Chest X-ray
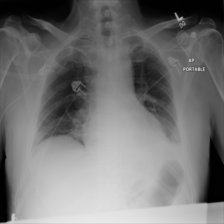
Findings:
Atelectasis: positive
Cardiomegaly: negative
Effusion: negative
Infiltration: negative
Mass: negative
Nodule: negative
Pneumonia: negative
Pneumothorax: negative
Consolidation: negative
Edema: negative
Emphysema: negative
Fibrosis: negative
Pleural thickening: negative
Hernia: negative